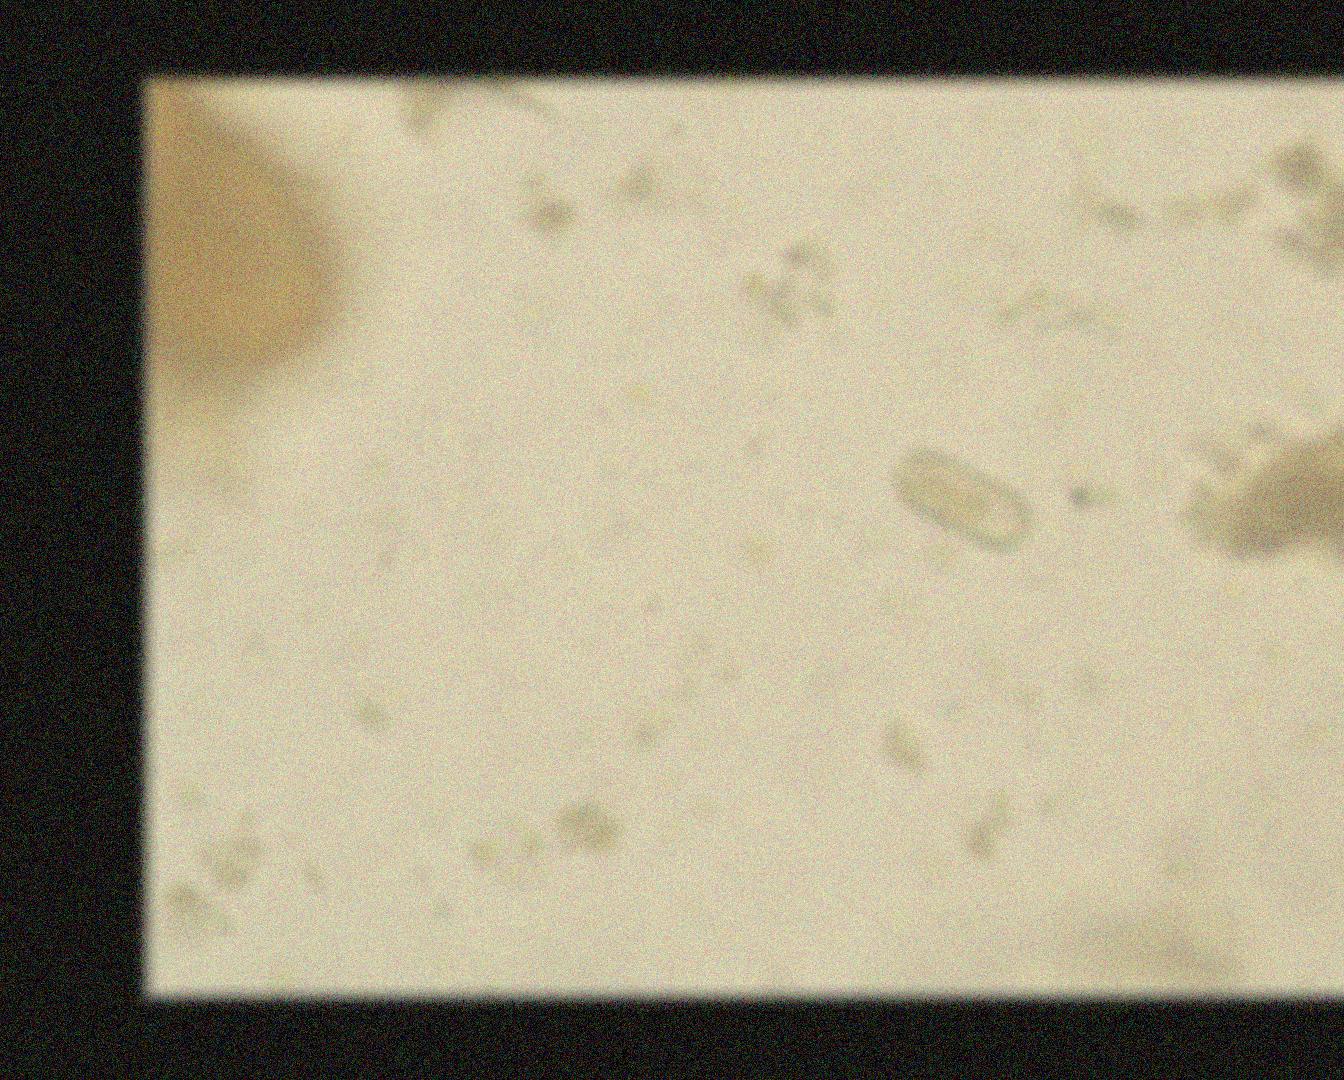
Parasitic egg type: Capillaria philippinensis